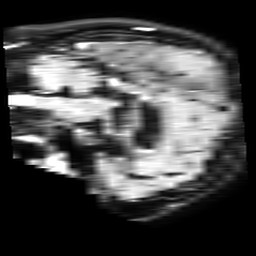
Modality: FLAIR
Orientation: sagittal
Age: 54
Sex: male
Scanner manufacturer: philips
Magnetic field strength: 1.5 T
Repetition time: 6 s
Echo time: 0.1025 s